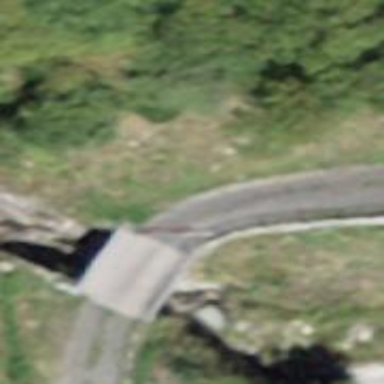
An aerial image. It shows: Track road with bridge.